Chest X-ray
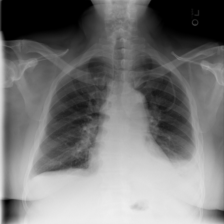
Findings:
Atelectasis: positive
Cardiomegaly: negative
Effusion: negative
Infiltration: negative
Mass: negative
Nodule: negative
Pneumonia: negative
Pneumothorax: negative
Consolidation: positive
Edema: negative
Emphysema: negative
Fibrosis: negative
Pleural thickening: negative
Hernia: negative